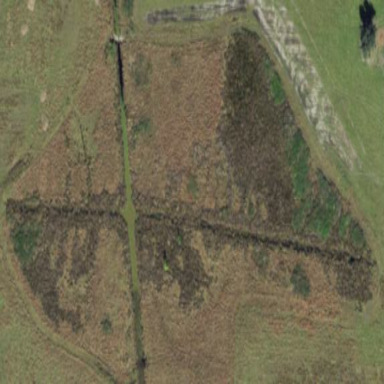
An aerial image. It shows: Marshy wetland area.